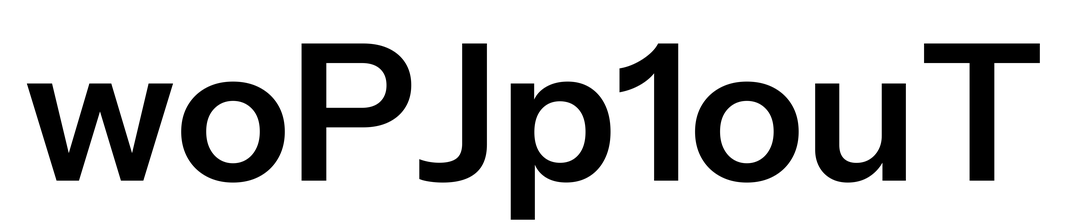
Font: InstrumentSans_SemiBold